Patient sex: M
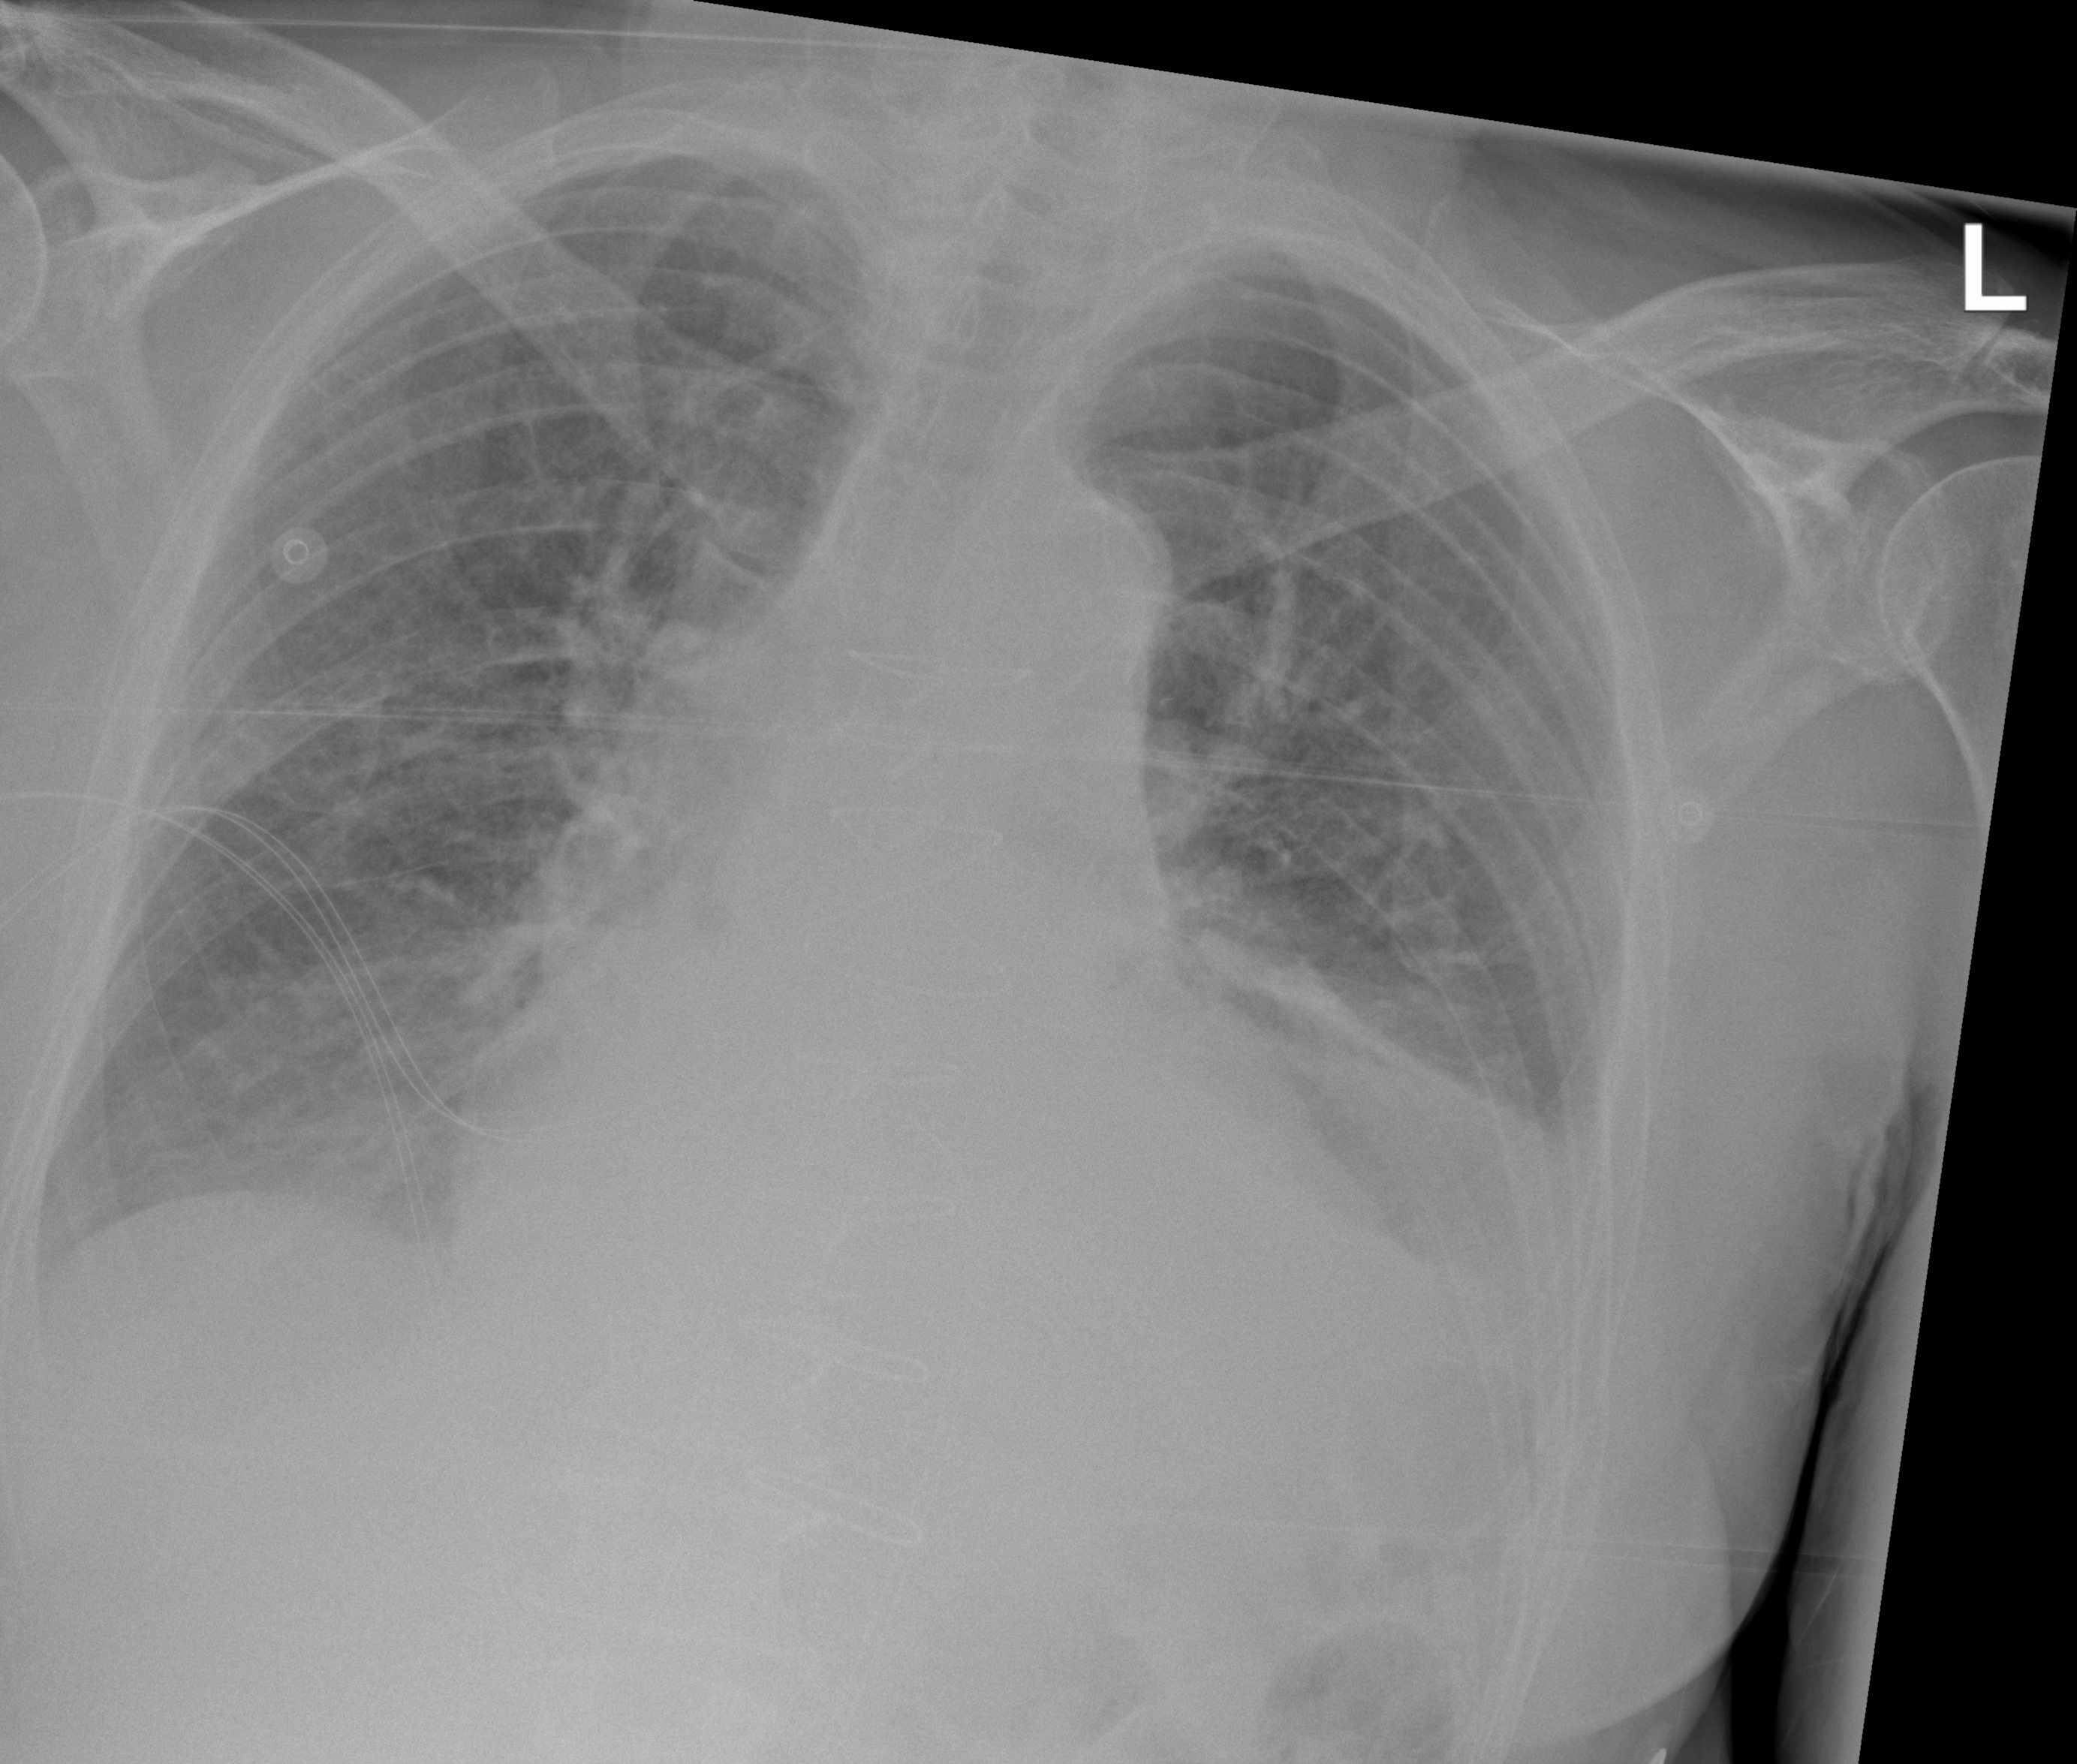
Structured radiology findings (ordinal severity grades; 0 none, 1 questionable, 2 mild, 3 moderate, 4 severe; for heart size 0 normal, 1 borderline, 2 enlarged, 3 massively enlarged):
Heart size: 3
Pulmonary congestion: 2
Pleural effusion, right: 2
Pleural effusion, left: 3
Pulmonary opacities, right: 1
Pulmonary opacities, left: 1
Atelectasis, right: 2
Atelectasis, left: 3